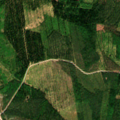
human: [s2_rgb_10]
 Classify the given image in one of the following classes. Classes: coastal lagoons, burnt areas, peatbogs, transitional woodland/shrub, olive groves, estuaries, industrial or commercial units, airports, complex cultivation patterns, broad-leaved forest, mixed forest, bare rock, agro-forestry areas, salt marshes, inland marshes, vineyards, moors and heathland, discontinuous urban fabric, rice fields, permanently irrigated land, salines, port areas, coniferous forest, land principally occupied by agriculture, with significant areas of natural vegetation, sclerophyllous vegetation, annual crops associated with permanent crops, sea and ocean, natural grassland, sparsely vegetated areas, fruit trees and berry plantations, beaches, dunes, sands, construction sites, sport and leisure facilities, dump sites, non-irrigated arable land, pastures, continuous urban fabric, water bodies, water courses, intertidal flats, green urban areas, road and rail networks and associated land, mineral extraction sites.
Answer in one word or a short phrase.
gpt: coniferous forest, mixed forest